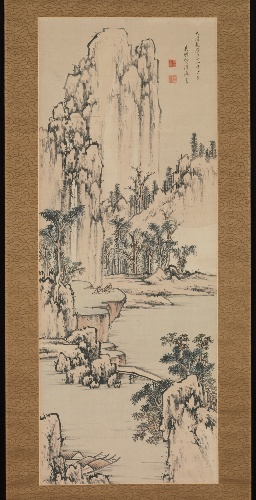
Artist: Hi Kangen
Artist bio: active 18th century
Date: dated 1756
Object type: Hanging scroll
Classification: Paintings
Medium: Hanging scroll; ink and color on paper
Culture: Japan
Period: Edo period (1615–1868)
Dimensions: 35 5/16 x 13 7/16 in. (89.7 x 34.2 cm)
Department: Asian Art
Credit line: The Harry G. C. Packard Collection of Asian Art, Gift of Harry G. C. Packard, and Purchase, Fletcher, Rogers, Harris Brisbane Dick, and Louis V. Bell Funds, Joseph Pulitzer Bequest, and The Annenberg Fund Inc. Gift, 1975
Accession year: 1975
Repository: Metropolitan Museum of Art, New York, NY
Tags: Mountains|Landscapes